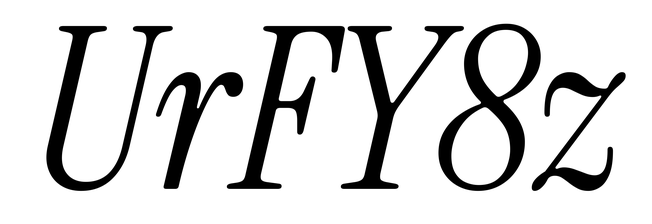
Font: InstrumentSerif-Italic